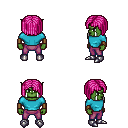
a pixel art fantasy rpg character, male body template, orc, green skin, teal long-sleeve shirt, magenta pants, pink pageboy hairstyle, leather bracers, metal boots, four views (front, back, left, right), 2x2 character sprite sheet, small pixel art, hard edges, no anti-aliasing